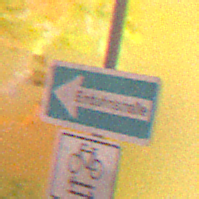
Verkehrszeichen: EinbahnstrasseLinksweisend
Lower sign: RichtungsangabeDurchPfeile9
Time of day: Night
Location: Outdoor (Nature)
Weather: Clear
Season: NotSpecified
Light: Natural